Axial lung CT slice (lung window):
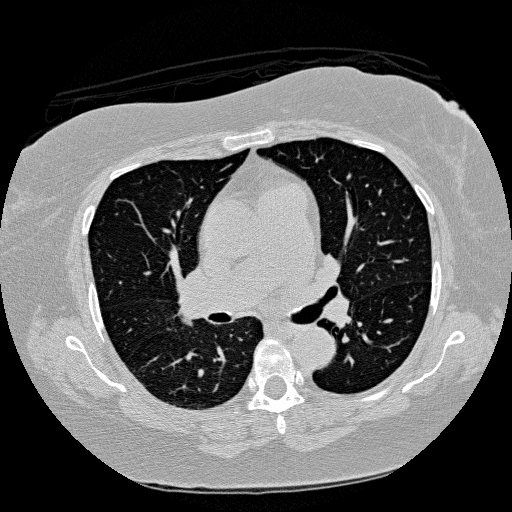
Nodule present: no